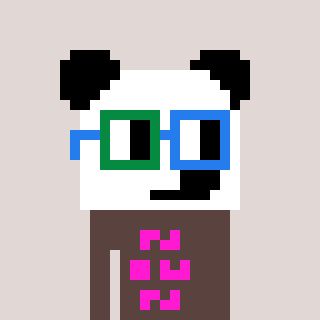
a pixel art character with square green and blue glasses, a panda-shaped head and a darkbrown-colored body on a warm background